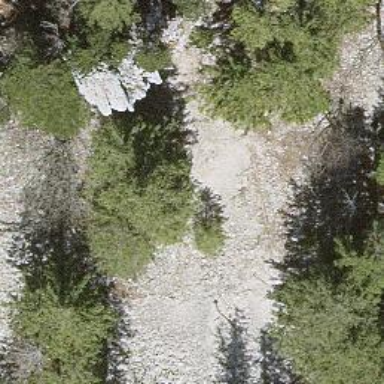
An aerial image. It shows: Single tag "natural: tree."